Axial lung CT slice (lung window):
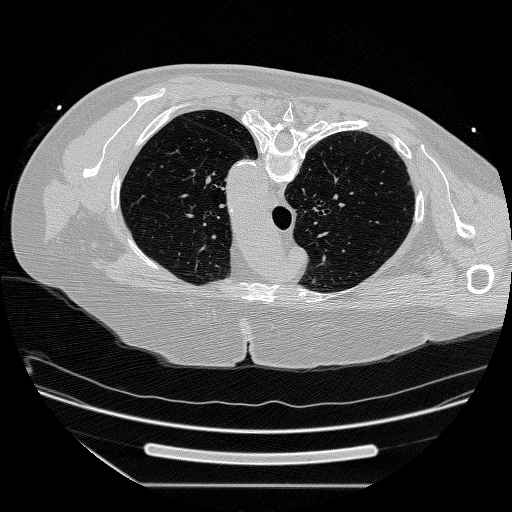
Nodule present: no